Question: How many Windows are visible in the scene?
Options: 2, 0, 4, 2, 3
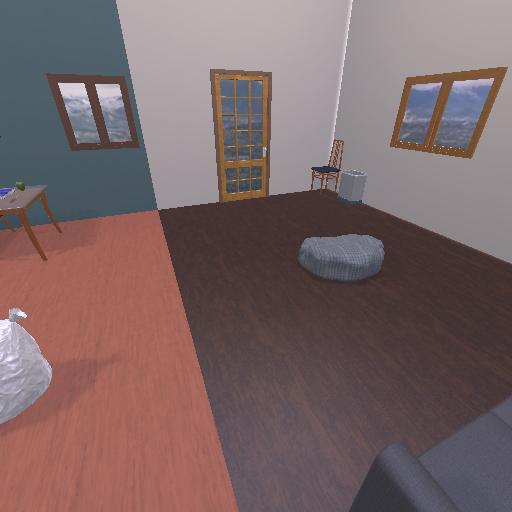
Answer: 2